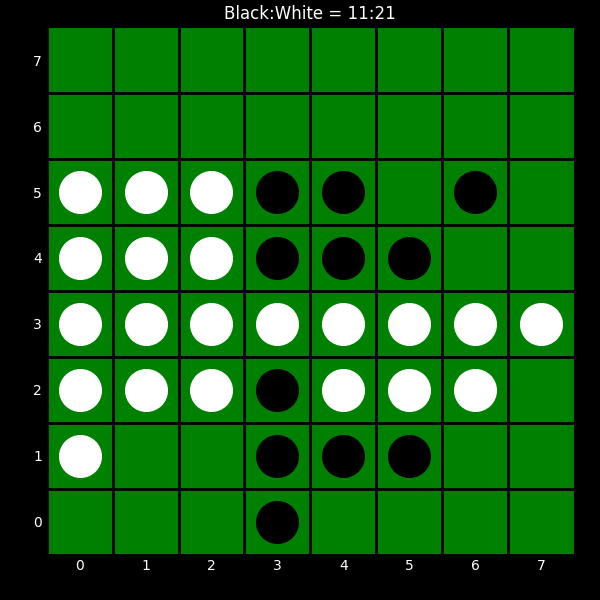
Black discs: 11
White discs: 21